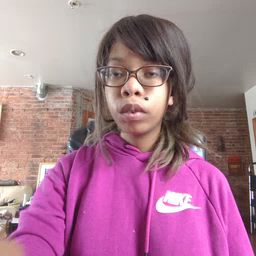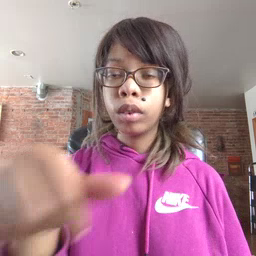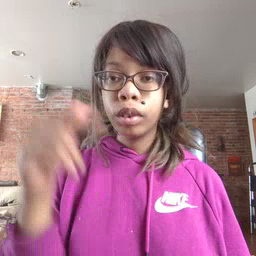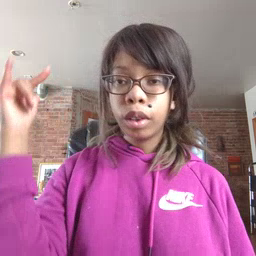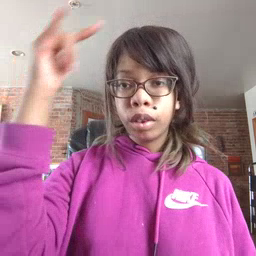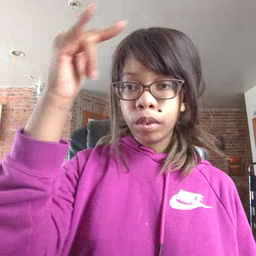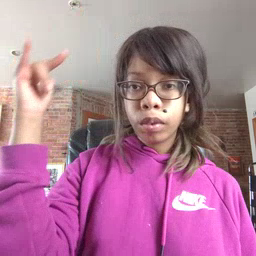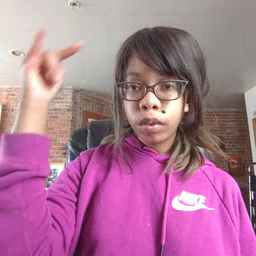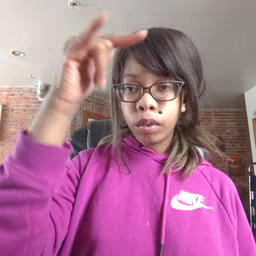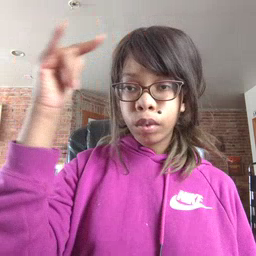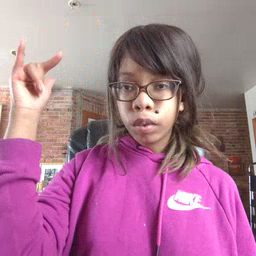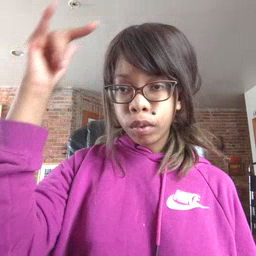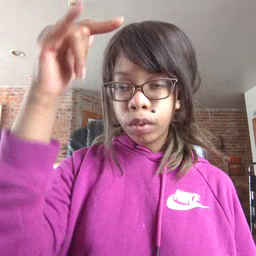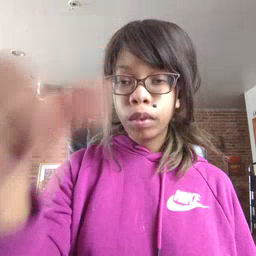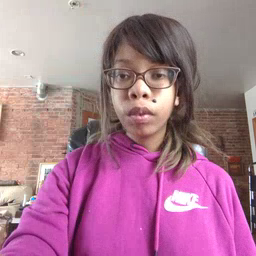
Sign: airplane